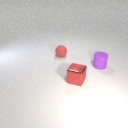
small purple rubber cylinder to the right of small red rubber sphere